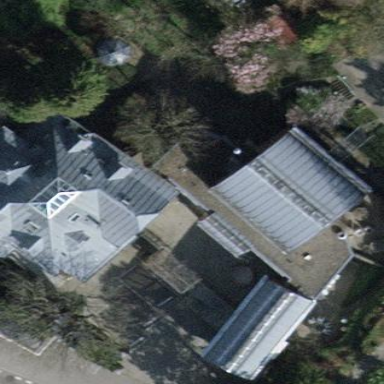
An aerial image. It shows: The roof of the building has gambrel shape and its orientation is across.